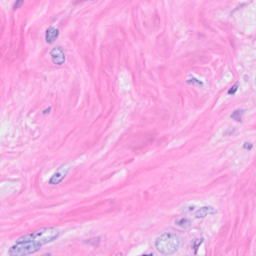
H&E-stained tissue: Breast